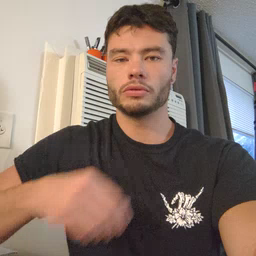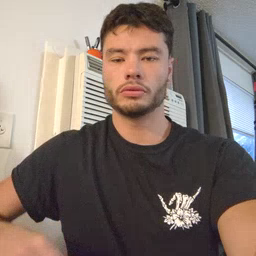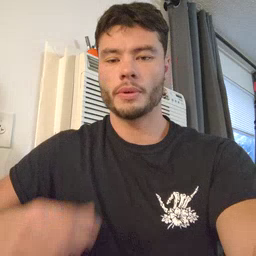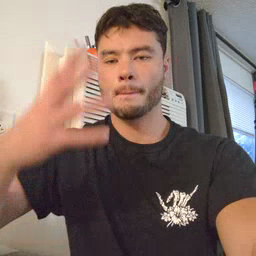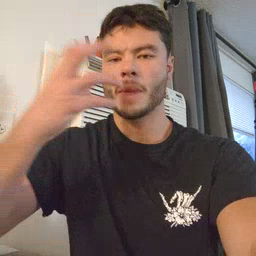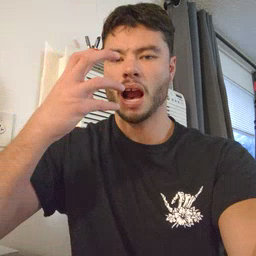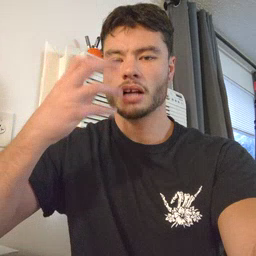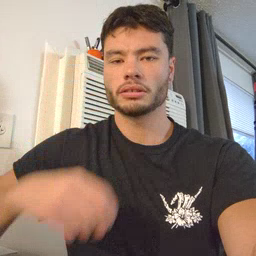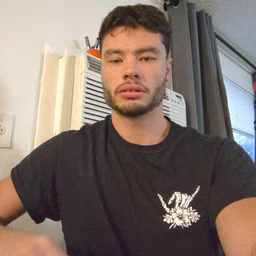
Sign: mad